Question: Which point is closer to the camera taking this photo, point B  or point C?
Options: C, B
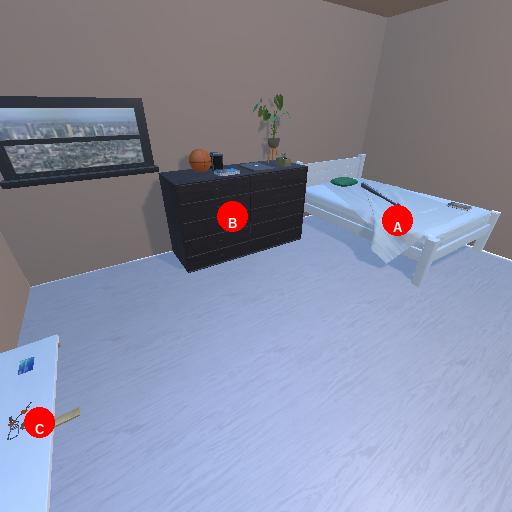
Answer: C